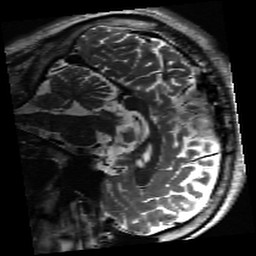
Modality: inplaneT2
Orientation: sagittal